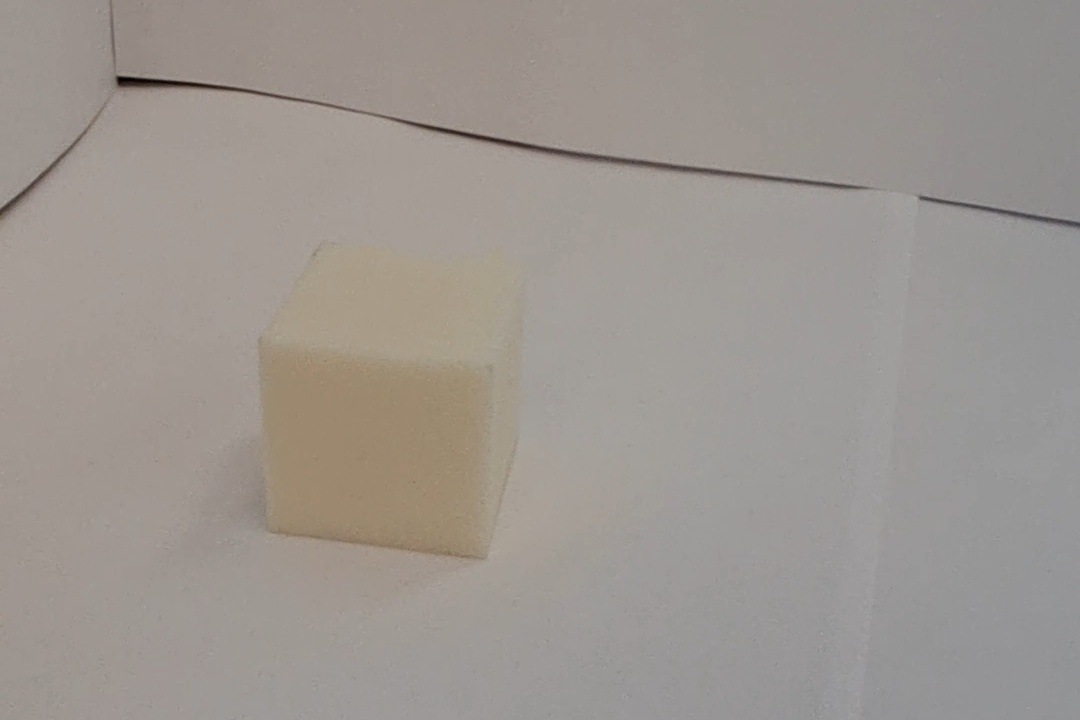
Label: Cuboid